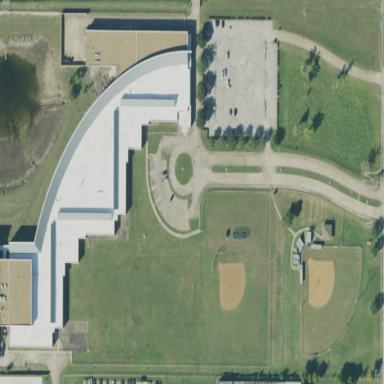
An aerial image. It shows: School.